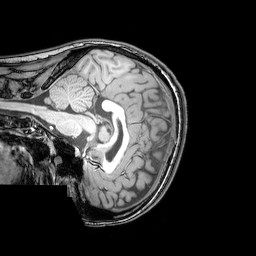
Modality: T1w
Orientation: sagittal
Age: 21
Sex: female
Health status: healthy
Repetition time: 0.081 s
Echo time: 0.037 s